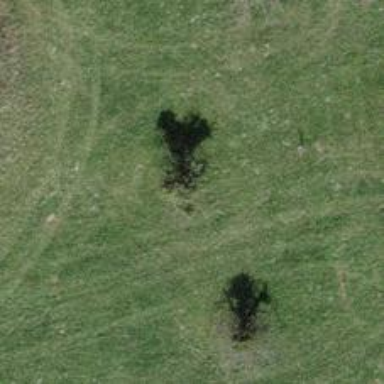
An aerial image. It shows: Broadleaved tree with lush foliage.